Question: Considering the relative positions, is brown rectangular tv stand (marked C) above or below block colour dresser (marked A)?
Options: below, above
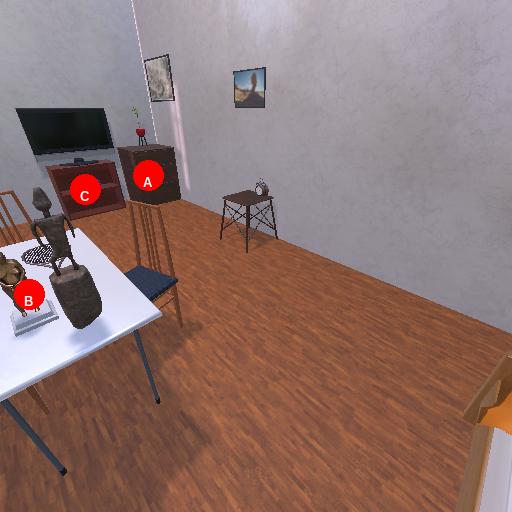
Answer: below